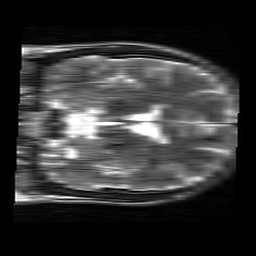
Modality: T2w
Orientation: coronal
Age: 26
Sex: male
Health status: healthy
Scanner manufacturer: siemens
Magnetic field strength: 3 T
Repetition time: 4.01 s
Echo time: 0.116 s